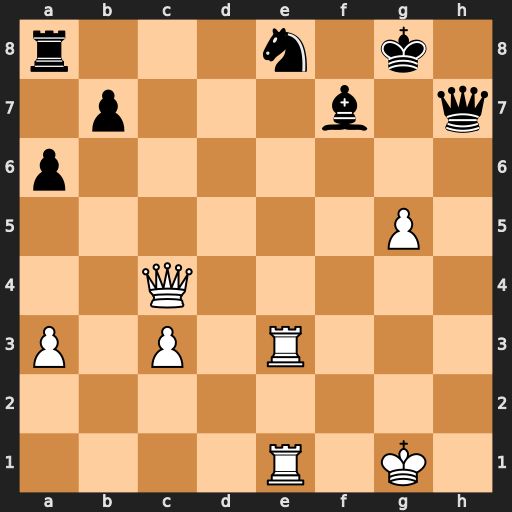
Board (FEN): r3n1k1/1p3b1q/p7/6P1/2Q5/P1P1R3/8/4R1K1
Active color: w
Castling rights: -
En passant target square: -
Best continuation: Rxe8+ Rxe8 Rxe8+